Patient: sex F, age 26
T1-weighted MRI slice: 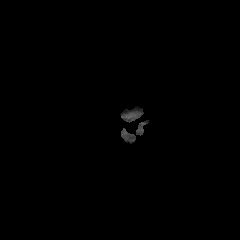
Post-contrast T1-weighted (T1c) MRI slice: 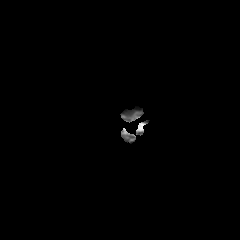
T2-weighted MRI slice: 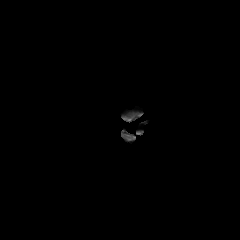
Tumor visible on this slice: no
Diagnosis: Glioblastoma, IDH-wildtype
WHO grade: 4